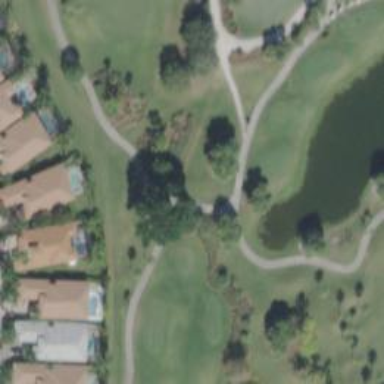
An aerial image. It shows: Service road designated as golf cart path.